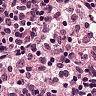
Metastatic tissue present: no